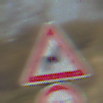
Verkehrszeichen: DoppelkurveRechts
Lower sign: Ueberholverbot
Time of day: MorningAfternoon
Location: Outdoor (Suburban)
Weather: Clear
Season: NotSpecified
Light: Natural